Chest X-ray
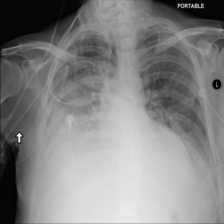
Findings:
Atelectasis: negative
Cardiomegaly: negative
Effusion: positive
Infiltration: positive
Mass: negative
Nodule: negative
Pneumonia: negative
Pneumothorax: negative
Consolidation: negative
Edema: negative
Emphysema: negative
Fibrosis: negative
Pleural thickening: negative
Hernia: negative